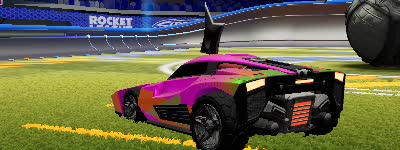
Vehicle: breakout